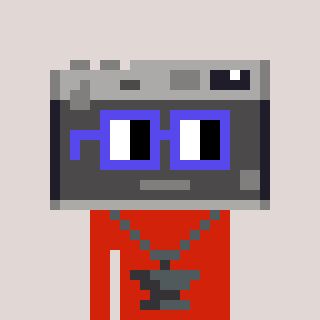
a pixel art character with square blue glasses, a camera-shaped head and a red-colored body on a warm background